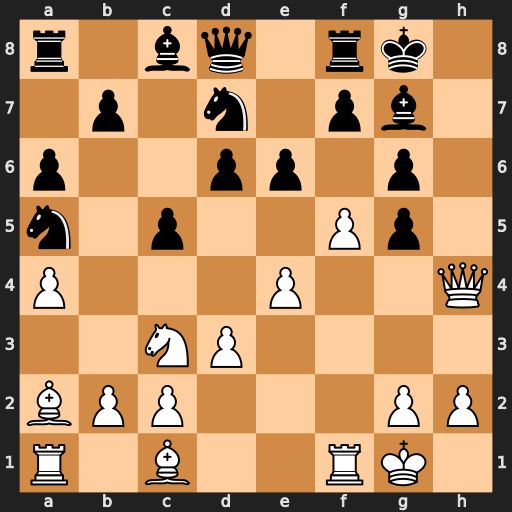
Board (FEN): r1bq1rk1/1p1n1pb1/p2pp1p1/n1p2Pp1/P3P2Q/2NP4/BPP3PP/R1B2RK1
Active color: w
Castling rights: -
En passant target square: -
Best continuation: Bxg5 Qxg5 Qxg5